Interaction volume radius: 5 \u00c5
Interaction volume height: 15 \u00c5
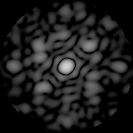
Disorder parameter: 0.6441